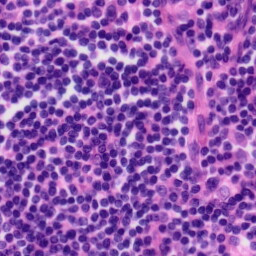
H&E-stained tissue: Tonsil